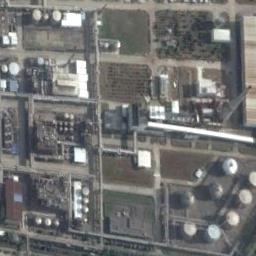
Label: storage tanks